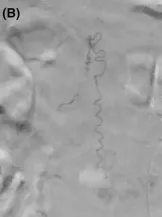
(B) Anteroposterior (AP) view DSA image of the right Th11 segmental artery showing a shunt lesion from selective catheterization of the right Th11 radicular branch with a tangle of arterialized veins noted in the central spinal canal. The fistula is noted at the right Th11 nerve sheath.
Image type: radiology (mri)